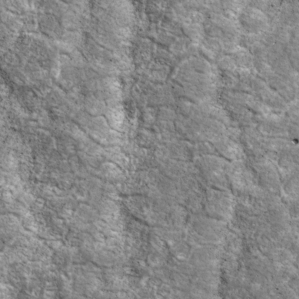
Label: non_frost